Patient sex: M
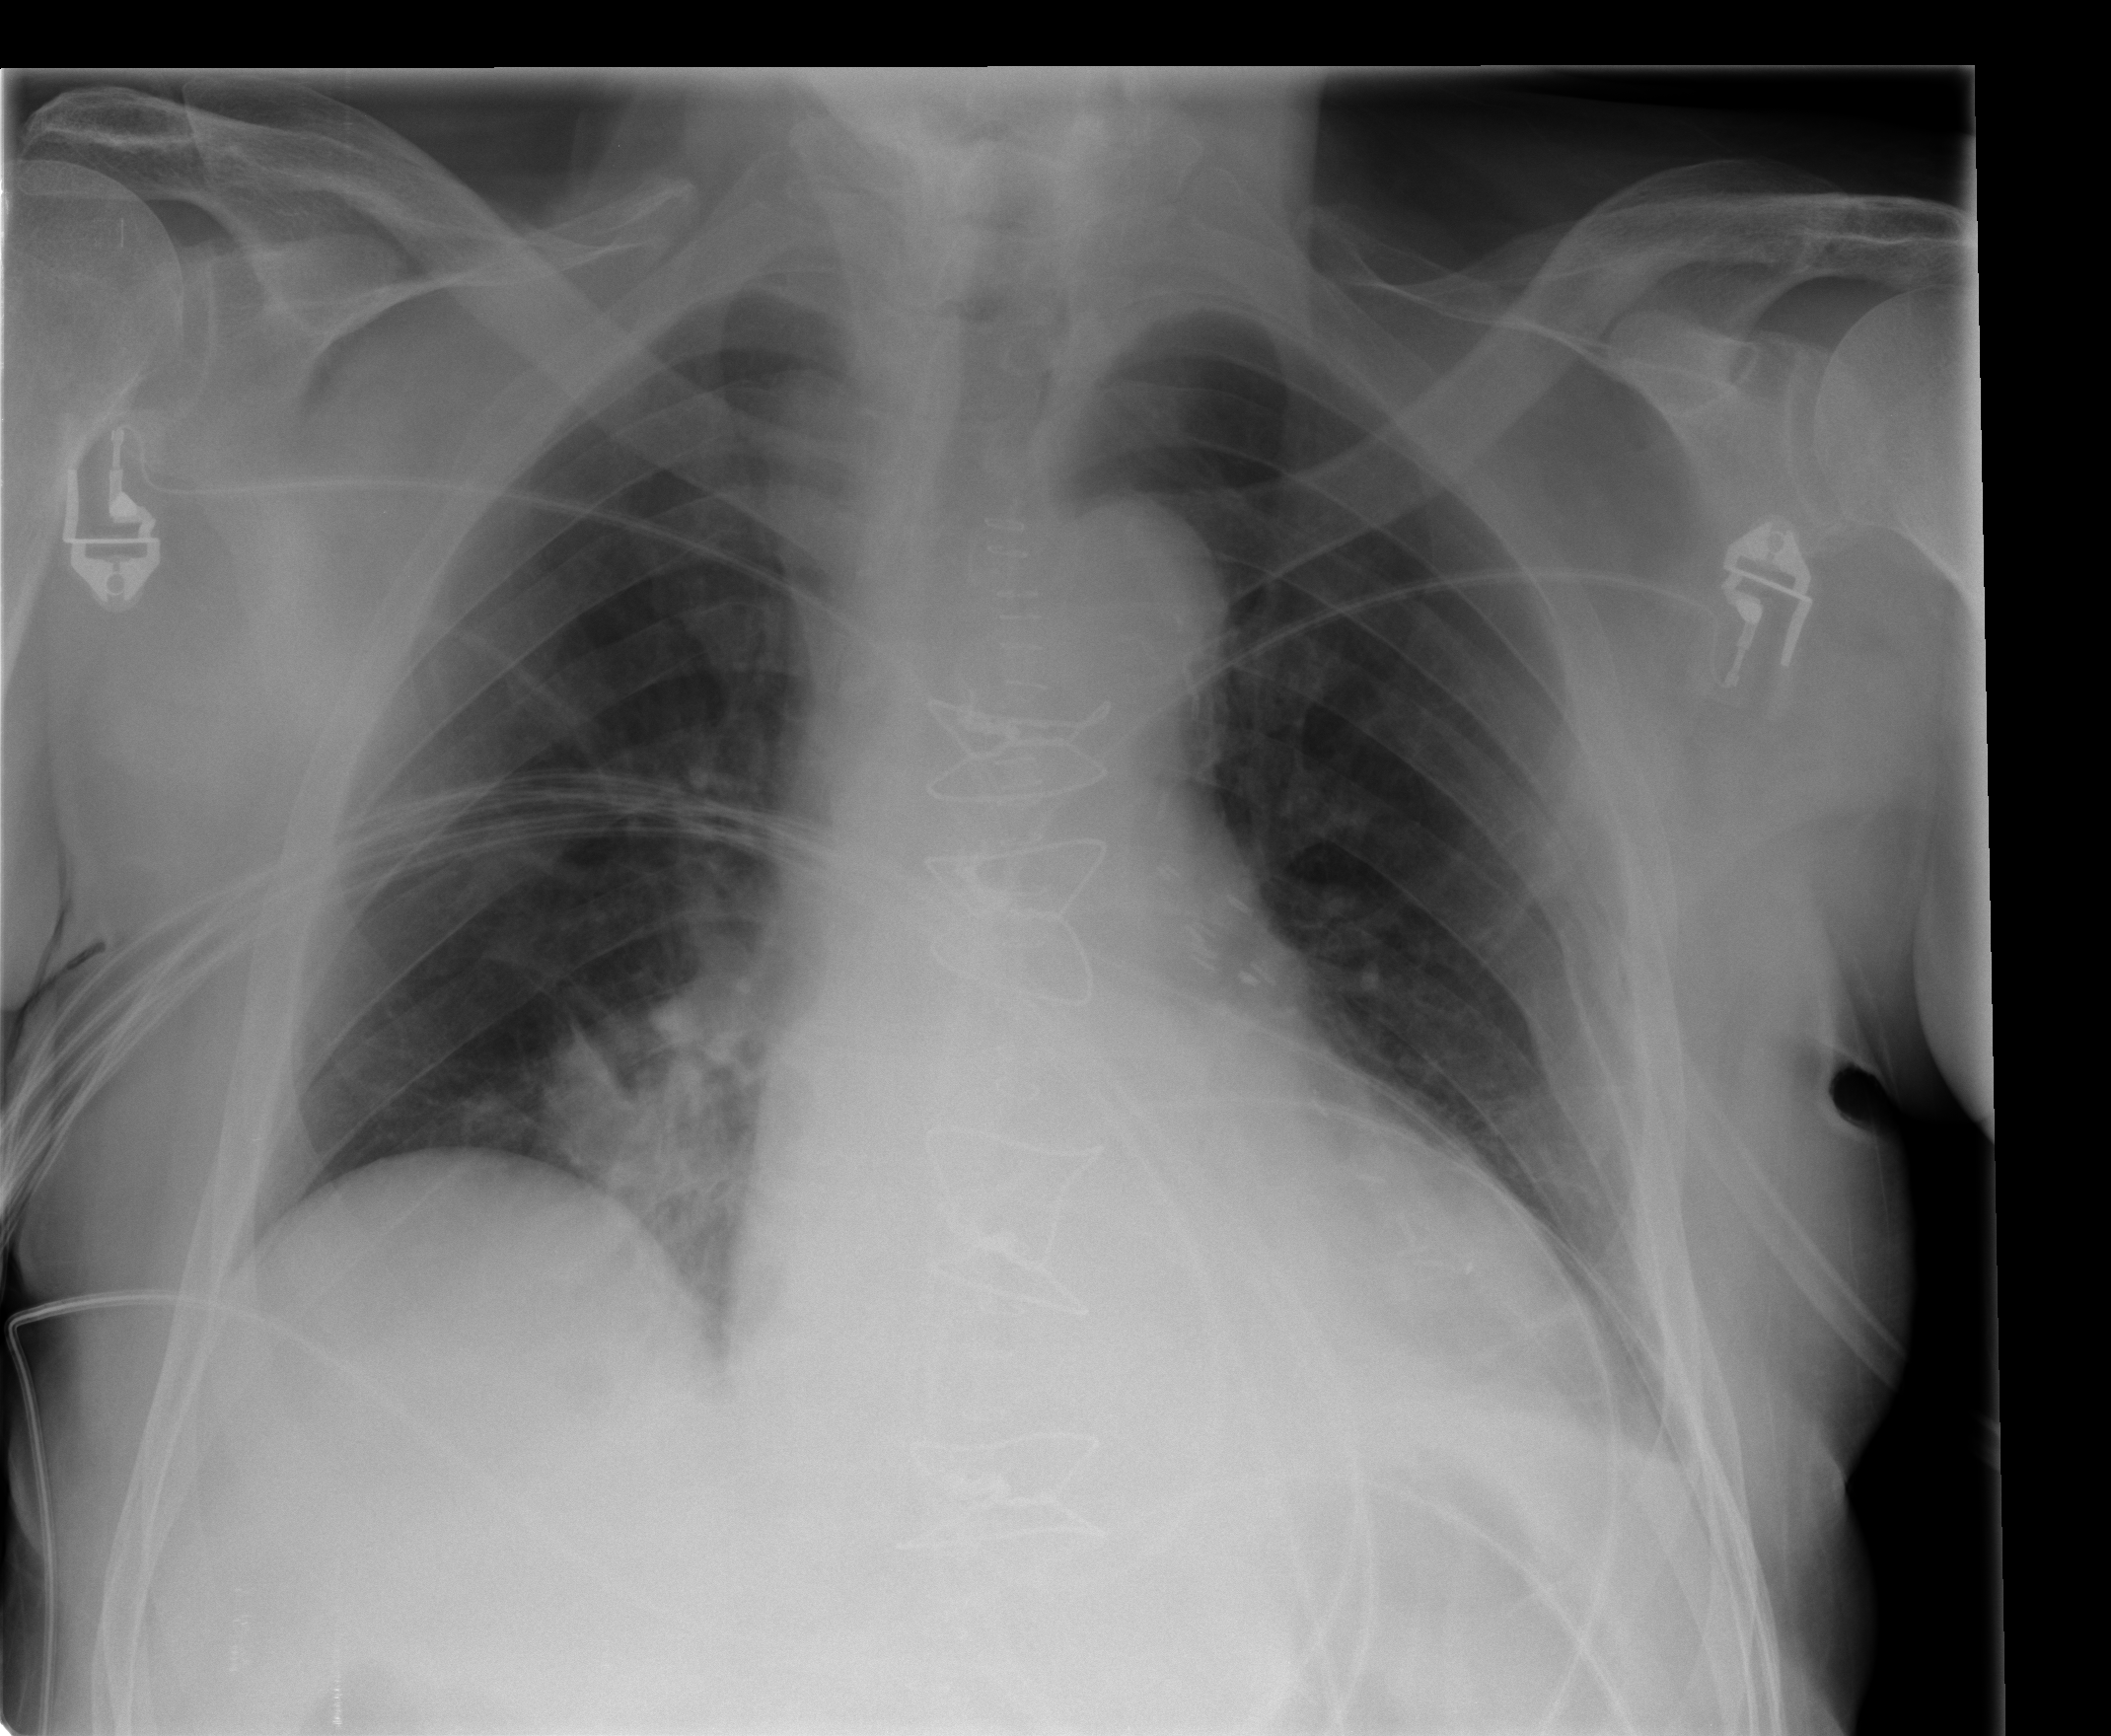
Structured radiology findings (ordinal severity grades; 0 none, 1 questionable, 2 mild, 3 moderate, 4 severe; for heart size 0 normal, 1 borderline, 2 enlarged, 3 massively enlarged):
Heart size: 2
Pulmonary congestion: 1
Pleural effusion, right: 0
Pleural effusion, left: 1
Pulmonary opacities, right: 1
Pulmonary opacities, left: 0
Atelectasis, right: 1
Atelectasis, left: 2